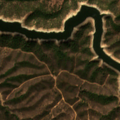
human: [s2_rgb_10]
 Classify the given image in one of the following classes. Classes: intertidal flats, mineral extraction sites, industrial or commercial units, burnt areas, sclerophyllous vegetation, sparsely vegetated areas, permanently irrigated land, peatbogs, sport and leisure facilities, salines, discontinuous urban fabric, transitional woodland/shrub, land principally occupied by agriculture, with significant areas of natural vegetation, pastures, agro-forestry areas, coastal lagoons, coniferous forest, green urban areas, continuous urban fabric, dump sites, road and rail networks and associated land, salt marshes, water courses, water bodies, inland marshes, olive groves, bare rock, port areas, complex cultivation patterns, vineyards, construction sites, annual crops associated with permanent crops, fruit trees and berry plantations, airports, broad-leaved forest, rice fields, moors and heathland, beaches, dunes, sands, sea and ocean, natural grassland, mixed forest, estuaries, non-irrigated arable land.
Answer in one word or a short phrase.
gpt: broad-leaved forest, sclerophyllous vegetation, transitional woodland/shrub, water bodies